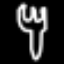
Label: fork